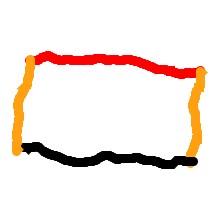
Shape: rectangle